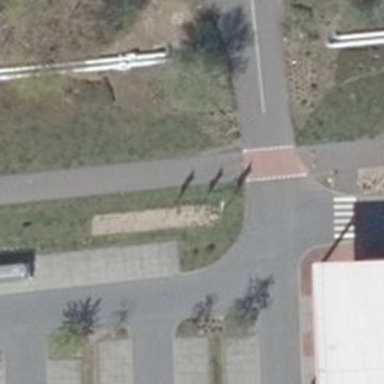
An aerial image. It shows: Flagpole which is man-made.